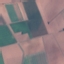
Land use / land cover: AnnualCrop